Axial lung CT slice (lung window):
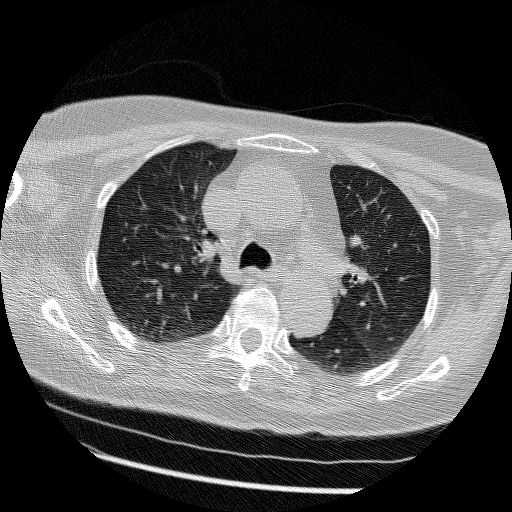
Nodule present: no